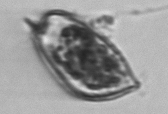
Label: Prorocentrum_micans